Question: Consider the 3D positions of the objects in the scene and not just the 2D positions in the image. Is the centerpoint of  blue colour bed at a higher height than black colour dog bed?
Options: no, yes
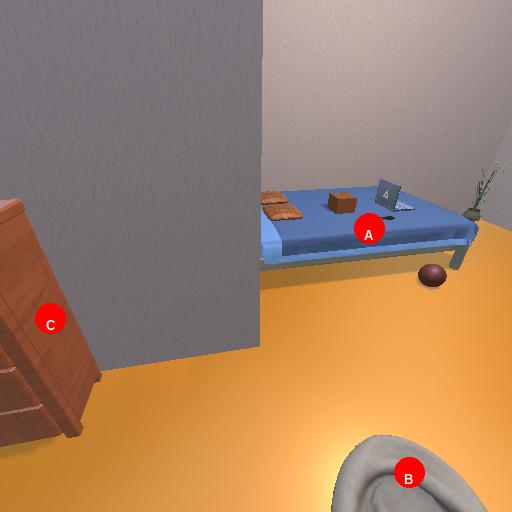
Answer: no